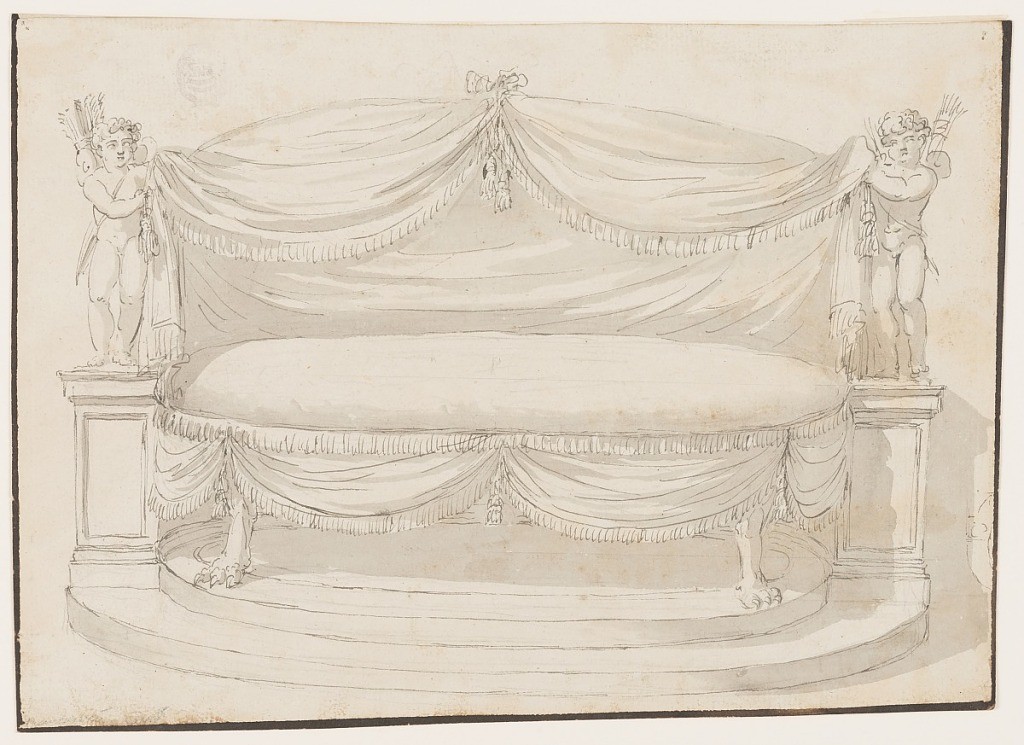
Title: Sofa
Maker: Giuseppe Barberi, Italian, 1746–1809
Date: ca. 1800
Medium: Pen and ink, brush and gray wash on blued-white laid paper, lined
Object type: Drawing
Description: Elevation of an oval sofa with animal paw feet standing on a stepped platform. On either side is a Cupid standing on a plinth with a quiver of arrows, supporting fringed drapery held together at center with a bow knot.